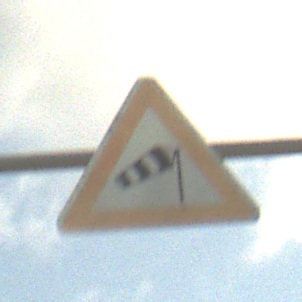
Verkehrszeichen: SeitenwindVonRechts
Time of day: Midday
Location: Outdoor (RoadRail)
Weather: PartlyCloudy
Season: NotSpecified
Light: Natural